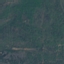
Land use / land cover: HerbaceousVegetation